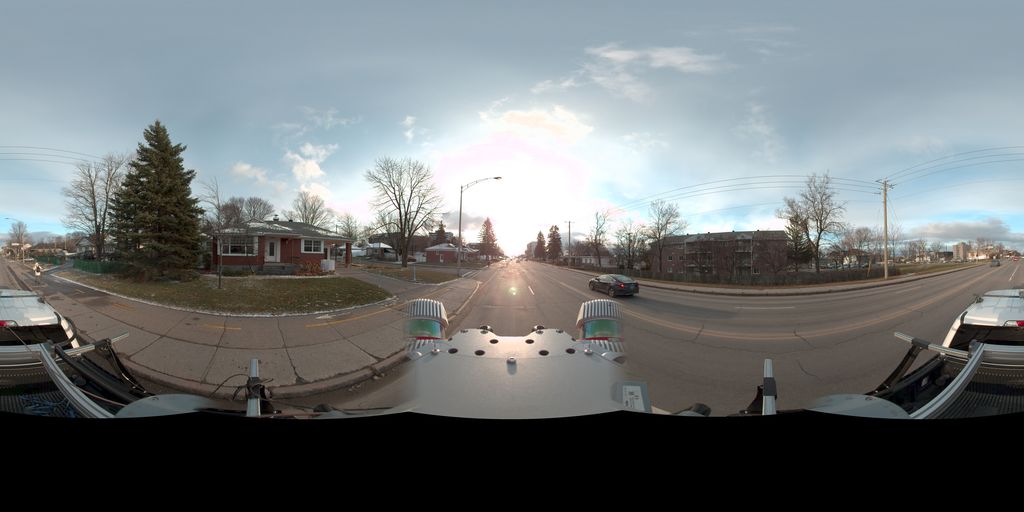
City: quebec_city